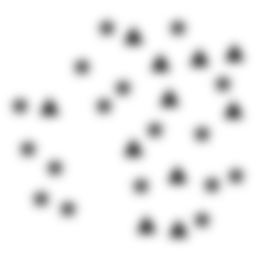
Squares: 0
Triangles: 11
Stars: 17
Total shapes: 28